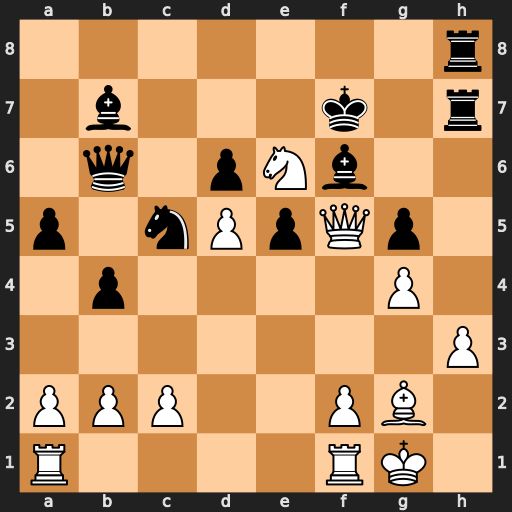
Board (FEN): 7r/1b3k1r/1q1pNb2/p1nPpQp1/1p4P1/7P/PPP2PB1/R4RK1
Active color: w
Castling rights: -
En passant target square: -
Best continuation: Nxg5+ Kg7 Nxh7 Rxh7 g5